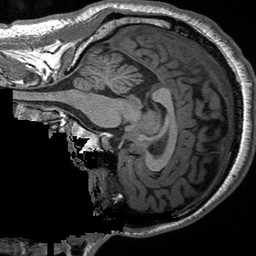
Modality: T1w
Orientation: sagittal
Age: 32
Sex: female